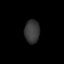
Tissue: skin
Cell type: Epithelial cells
Senescence score: 0.2638
Nuclear area (px): 339
Mean DAPI intensity: 56.743